Question: I have a column called 'SnapshotDate' with a snapshot every 30 minutes going back two years (example of this column in link below).
How do I get the max Minute (or Second) entry in the SnapshotDate for when the Hour is either 6 or 15?
Note: The 30 minute interval has changed so many times so I can't specifically use 06:50 for example or 15:50 in the 'WHERE' clause.
I currently have 'WHERE DATEPART(hh,ys.SnapshotDate) IN (6,15)' to only get the 'SnapshotDate' entries in the Hours of 0600 or 1500, but how do I retrieve the max time within these entries so that on a particular day, I only get two results: One at 06:50 and the other at 15:50

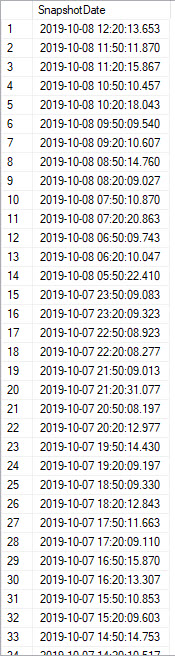
Answer: I would recommend 'row_number()' for this, as:
'''
select t.*
from (select t.*,
row_number() over (partition by convert(date, snapshotdate), datepart(hour, snapshotdate)
order by snapshotdate desc
) as seqnum
from t
where datepart(hour, snapshot) in (6, 15)
) t
where seqnum = 1;
'''
Unfortunately, SQL Server does not have a 'date_trunc()' function of any sort. But you can convert to a date and use the hour.